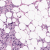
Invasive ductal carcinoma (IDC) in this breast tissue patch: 1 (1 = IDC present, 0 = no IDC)